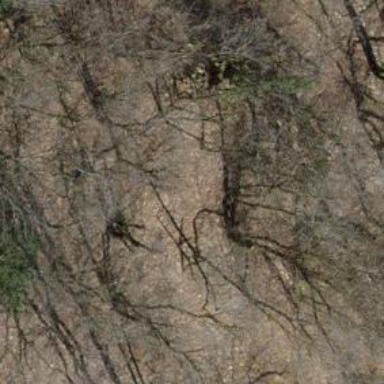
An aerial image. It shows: Cliff in nature.